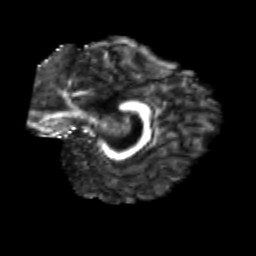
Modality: FA
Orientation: sagittal
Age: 25
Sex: female
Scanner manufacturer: siemens
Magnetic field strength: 3 T
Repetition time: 3.5 s
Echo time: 0.113 s